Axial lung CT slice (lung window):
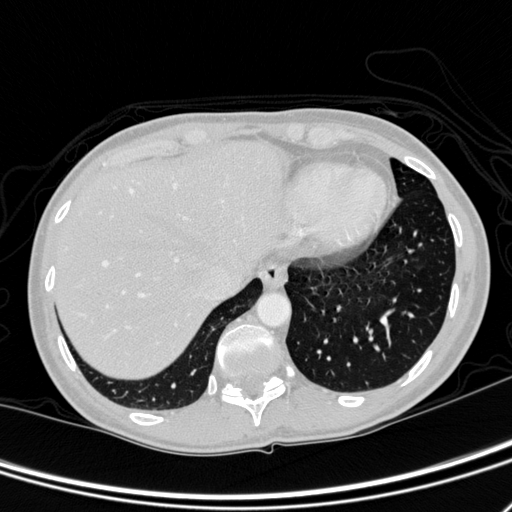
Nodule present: no